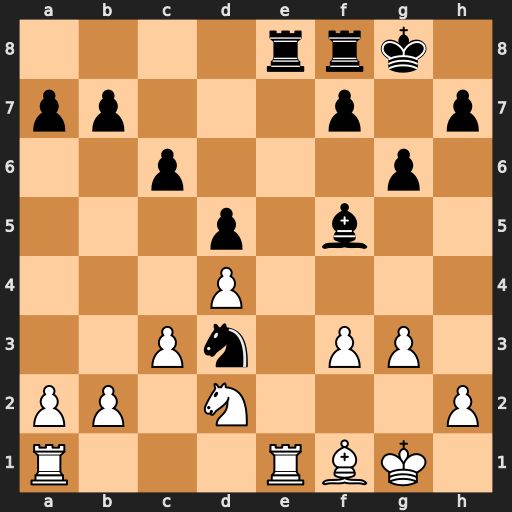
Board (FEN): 4rrk1/pp3p1p/2p3p1/3p1b2/3P4/2Pn1PP1/PP1N3P/R3RBK1
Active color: w
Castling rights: -
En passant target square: -
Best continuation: Rxe8 Rxe8 g4 Nxb2 gxf5